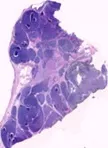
Histopathological analysis revealed type AB thymoma composed of a lymphocyte-poor area and lymphocyte-rich area at low magnification (A, B).
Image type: pathology (h&e)